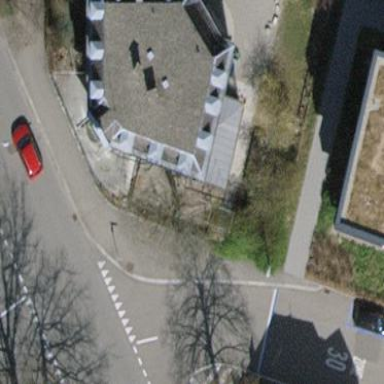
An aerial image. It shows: Unique apartment building with quadruple saltbox roof shape.